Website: macys
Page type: cart
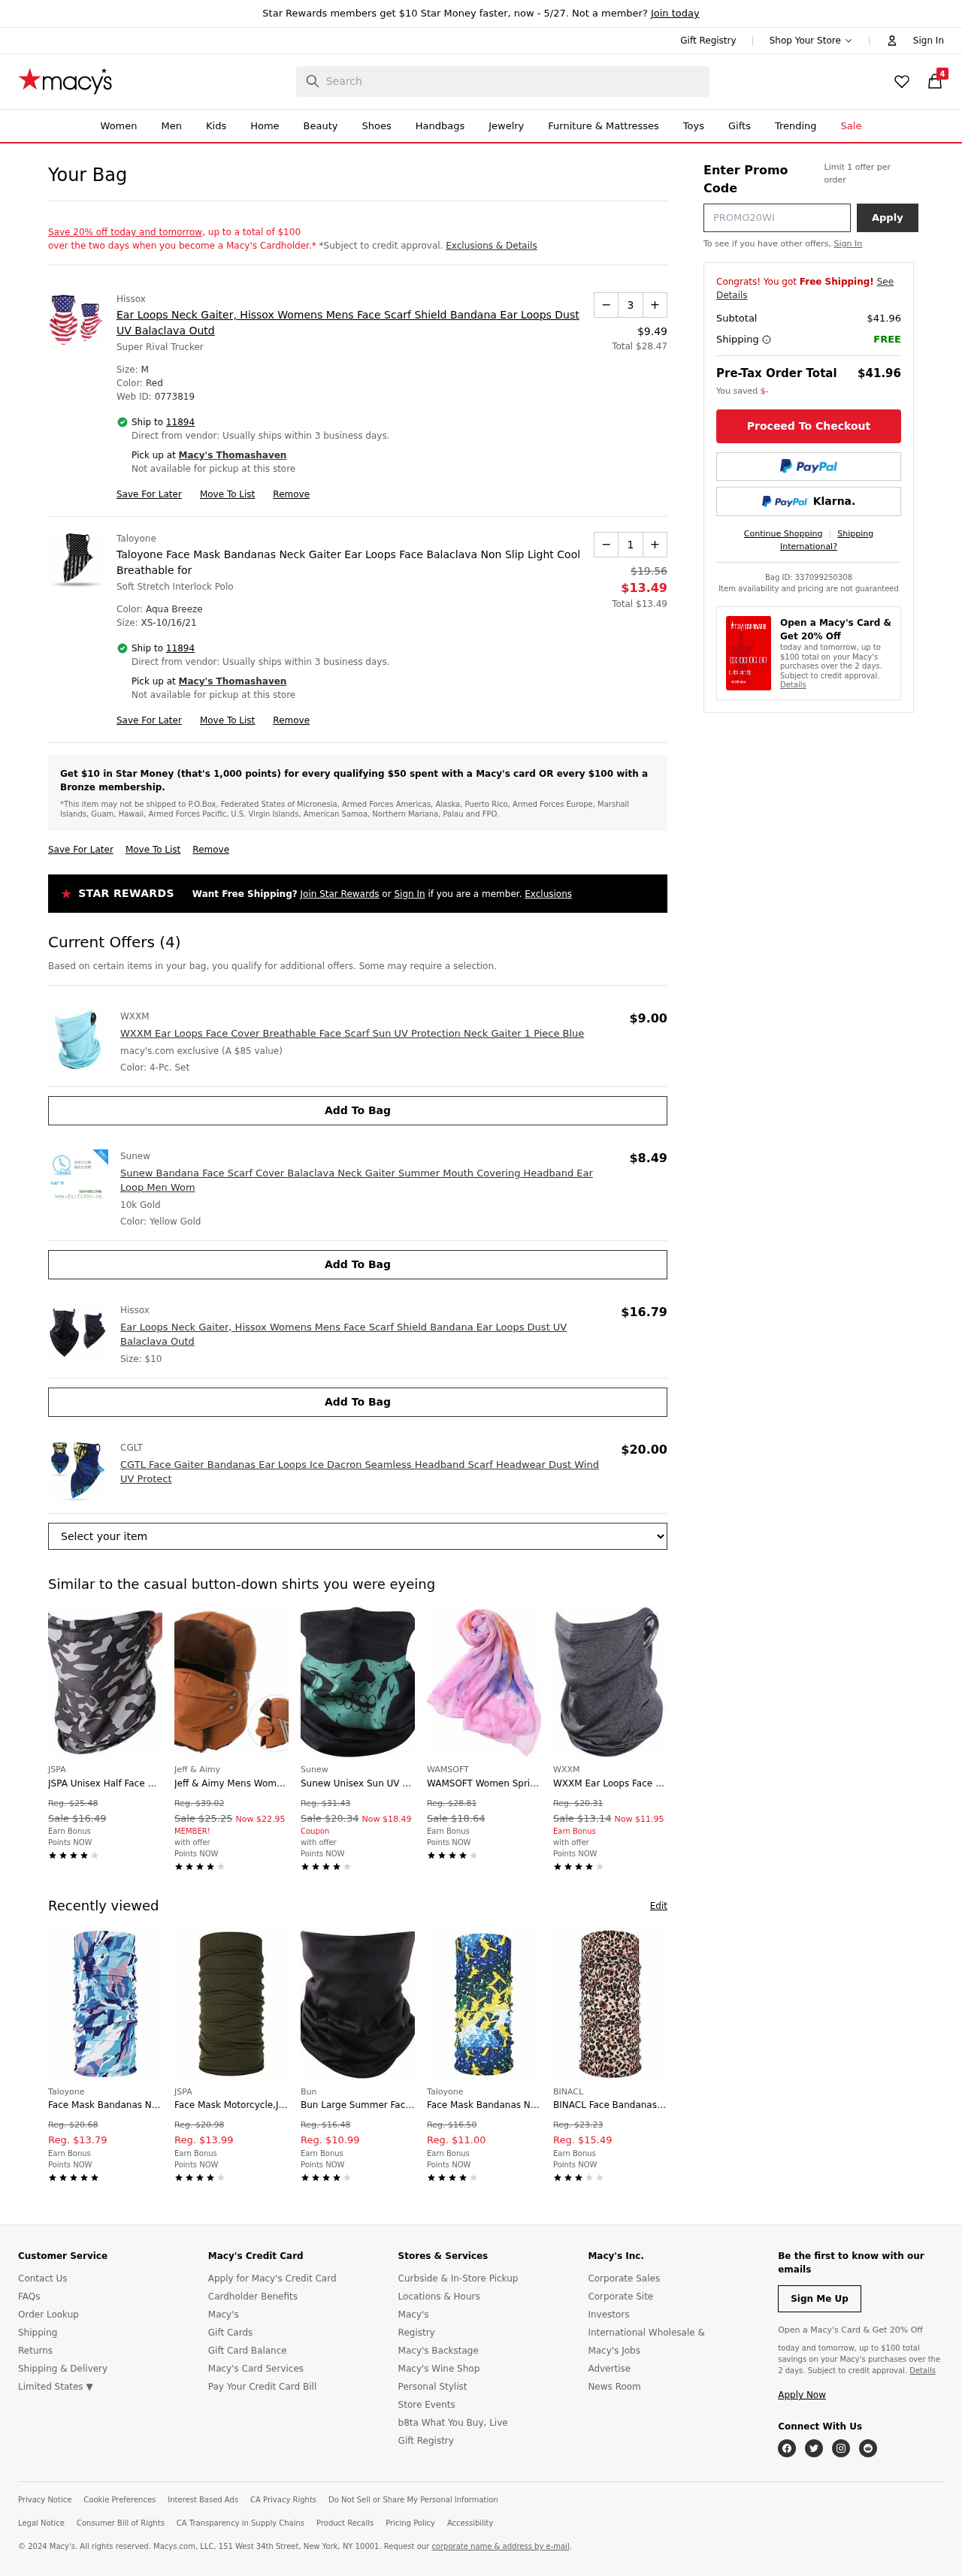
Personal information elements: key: PII_CITY
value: Thomashaven
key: PII_POSTCODE
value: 11894
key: PII_PROMO_CODE
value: WELCOME95
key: PII_POSTCODE_FULL
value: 11894
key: PII_POSTCODE_NUMERIC
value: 11894
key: PII_CITY2
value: Thomashaven
Product elements: key: PRODUCT1_BRAND
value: Hissox
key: PRODUCT1_NAME
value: Ear Loops Neck Gaiter, Hissox Womens Mens Face Scarf Shield Bandana Ear Loops Dust UV Balaclava Outd
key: PRODUCT1_PRICE
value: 9.49
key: PRODUCT1_QUANTITY
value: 3
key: PRODUCT2_BRAND
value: Taloyone
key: PRODUCT2_NAME
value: Taloyone Face Mask Bandanas Neck Gaiter Ear Loops Face Balaclava Non Slip Light Cool Breathable for
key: PRODUCT2_PRICE
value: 13.49
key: PRODUCT2_QUANTITY
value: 1
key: PRODUCT3_BRAND
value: WXXM
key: PRODUCT3_NAME
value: WXXM Ear Loops Face Cover Breathable Face Scarf Sun UV Protection Neck Gaiter 1 Piece Blue
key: PRODUCT3_PRICE
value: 9
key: PRODUCT4_BRAND
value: Sunew
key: PRODUCT4_NAME
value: Sunew Bandana Face Scarf Cover Balaclava Neck Gaiter Summer Mouth Covering Headband Ear Loop Men Wom
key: PRODUCT4_PRICE
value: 8.49
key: PRODUCT5_BRAND
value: Hissox
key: PRODUCT5_NAME
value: Ear Loops Neck Gaiter, Hissox Womens Mens Face Scarf Shield Bandana Ear Loops Dust UV Balaclava Outd
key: PRODUCT5_PRICE
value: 16.79
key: PRODUCT6_BRAND
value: CGLT
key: PRODUCT6_NAME
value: CGTL Face Gaiter Bandanas Ear Loops Ice Dacron Seamless Headband Scarf Headwear Dust Wind UV Protect
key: PRODUCT6_PRICE
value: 20
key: PRODUCT1_TOTAL
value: Total $28.47
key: PRODUCT2_ORIGINAL_PRICE
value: $19.56
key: PRODUCT2_TOTAL
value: Total $13.49
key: PRODUCT7_BRAND
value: JSPA
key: PRODUCT7_NAME
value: JSPA Unisex Half Face Mask Fishing Running Mask Wear as Neck Gaiter Outdoors Cycling Solid Face Mask
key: PRODUCT7_ORIGINAL_PRICE
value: Reg. $25.48
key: PRODUCT7_SALE_PRICE
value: Sale $16.49
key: PRODUCT8_BRAND
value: Jeff & Aimy
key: PRODUCT8_NAME
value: Jeff & Aimy Mens Women Windproof Trapper Faux Fur Ear Flaps Hunting Bomber Russian Hat Face Mask Ora
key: PRODUCT8_ORIGINAL_PRICE
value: Reg. $39.02
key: PRODUCT8_SALE_PRICE
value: Sale $25.25
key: PRODUCT8_PRICE
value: Now $22.95
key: PRODUCT9_BRAND
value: Sunew
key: PRODUCT9_NAME
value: Sunew Unisex Sun UV Protection Face Mask Neck Gaiter Windproof Scarf Sunscreen Breathable Bandana fo
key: PRODUCT9_ORIGINAL_PRICE
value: Reg. $31.43
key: PRODUCT9_SALE_PRICE
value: Sale $20.34
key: PRODUCT9_PRICE
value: Now $18.49
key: PRODUCT10_BRAND
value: WAMSOFT
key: PRODUCT10_NAME
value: WAMSOFT Women Spring Scarfs Lightweight, Girls Large Chiffon Neck Scarves Soft Flower Print Sheer Of
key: PRODUCT10_ORIGINAL_PRICE
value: Reg. $28.81
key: PRODUCT10_SALE_PRICE
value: Sale $18.64
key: PRODUCT11_BRAND
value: WXXM
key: PRODUCT11_NAME
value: WXXM Ear Loops Face Cover Breathable Face Scarf Sun UV Protection Neck Gaiter 1 Piece Grey
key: PRODUCT11_ORIGINAL_PRICE
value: Reg. $20.31
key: PRODUCT11_SALE_PRICE
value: Sale $13.14
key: PRODUCT11_PRICE
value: Now $11.95
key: PRODUCT12_BRAND
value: Taloyone
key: PRODUCT12_NAME
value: Face Mask Bandanas Neck Gaiter?Taloyone Face Balaclava Non Slip Light Cool Breathable for Sun Wind D
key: PRODUCT12_ORIGINAL_PRICE
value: Reg. $20.68
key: PRODUCT12_PRICE
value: Reg. $13.79
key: PRODUCT13_BRAND
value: JSPA
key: PRODUCT13_NAME
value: Face Mask Motorcycle,JSPA Cooling Seamless Lightweight Thin Moisture Wicking Neck Gaiter Summer Prot
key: PRODUCT13_ORIGINAL_PRICE
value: Reg. $20.98
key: PRODUCT13_PRICE
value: Reg. $13.99
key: PRODUCT14_BRAND
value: Bun
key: PRODUCT14_NAME
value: Bun Large Summer Face Mask Neck Gaiter Bandana Protective Face Cover for Outdoors Colour 05
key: PRODUCT14_ORIGINAL_PRICE
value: Reg. $16.48
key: PRODUCT14_PRICE
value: Reg. $10.99
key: PRODUCT15_BRAND
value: Taloyone
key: PRODUCT15_NAME
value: Face Mask Bandanas Neck Gaiter?Taloyone Face Balaclava Non Slip Light Cool Breathable for Sun Wind D
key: PRODUCT15_ORIGINAL_PRICE
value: Reg. $16.50
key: PRODUCT15_PRICE
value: Reg. $11.00
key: PRODUCT16_BRAND
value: BINACL
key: PRODUCT16_NAME
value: BINACL Face Bandanas Balaclava, Unisex Neck Gaiter Scarf Novelty Stretchable Wind Sun UV Protection
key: PRODUCT16_ORIGINAL_PRICE
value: Reg. $23.23
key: PRODUCT16_PRICE
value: Reg. $15.49
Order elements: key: ORDER_NUM_ITEMS
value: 4
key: ORDER_SUBTOTAL
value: $41.96
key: ORDER_SUBTOTAL2
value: $41.96
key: ORDER_ID
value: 337099250308
Search elements: key: HEADER_SEARCH
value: Search